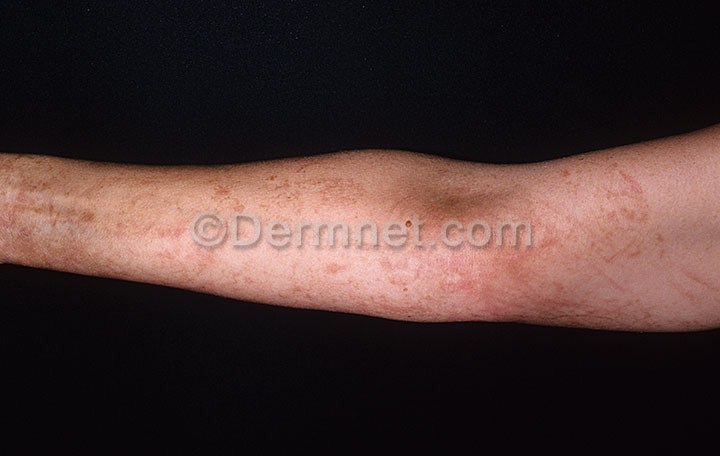
Disease: Light Diseases and Disorders of Pigmentation